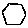
Label: hexagon